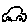
Label: car